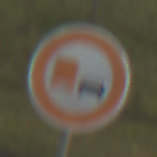
Verkehrszeichen: UeberholverbotKraftfahrzeuge
Umgebung: Outdoor, Nature
Tageszeit: SunriseSunset
Wetter: PartlyCloudy
Licht: Natural
Jahreszeit: NotSpecified
Kontrast: LowContrast